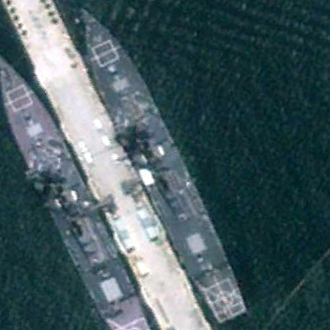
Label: destroyer